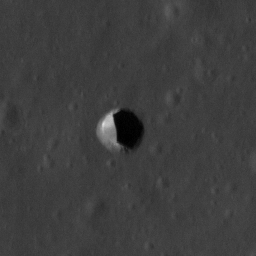
Pit: Highland 2
Host crater: Highland
Host type: highland
Lunar coordinates: latitude 41.156, longitude 18.821